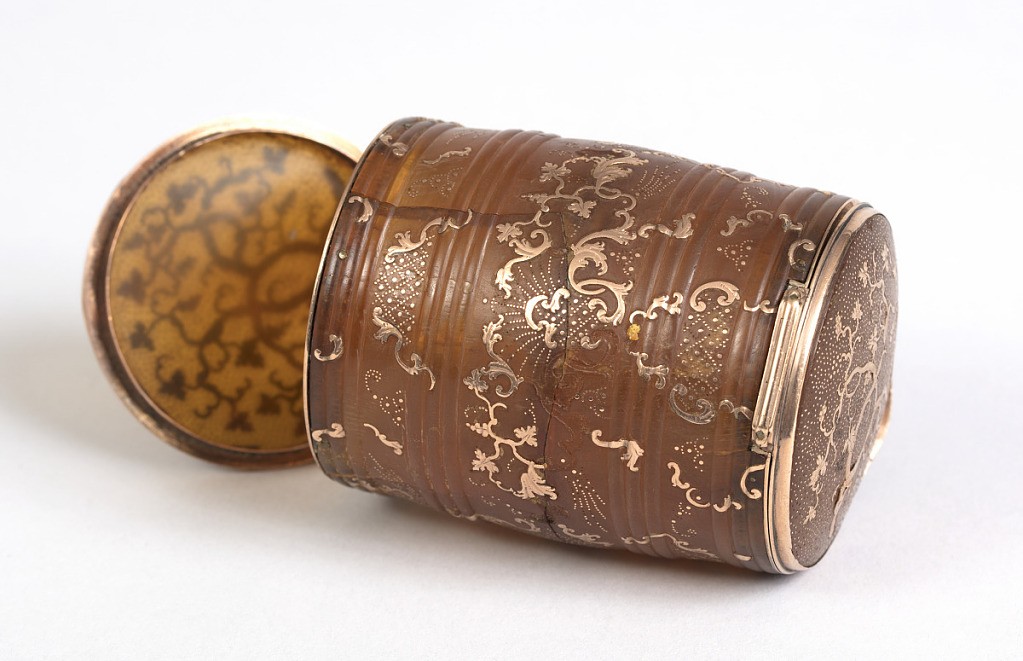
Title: Box with Two Compartments
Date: early 18th century
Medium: Shaped horn with gold piqué
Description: Barrel-shaped blond horn box with hinged lid at each end and center wall dividing it into two compartments. Relief bands encircle box which is decorated with gold piqué posé in patterns of vine leaves, branches, C-scrolls; in gold piqué point are tendrils, draperwork, rays, stippling; gold rims, hinges, and thumbpieces.